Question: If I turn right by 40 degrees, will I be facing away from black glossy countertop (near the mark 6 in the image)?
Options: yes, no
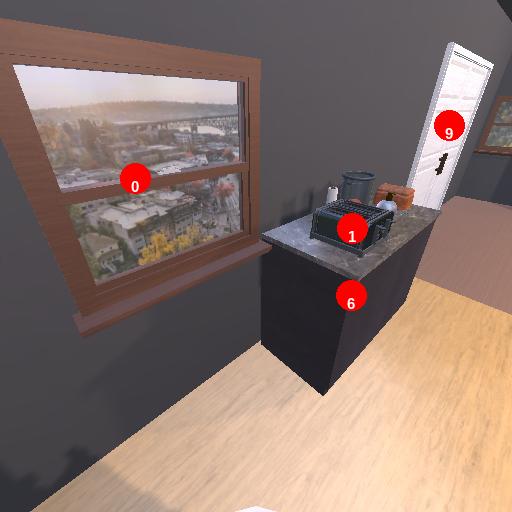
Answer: yes